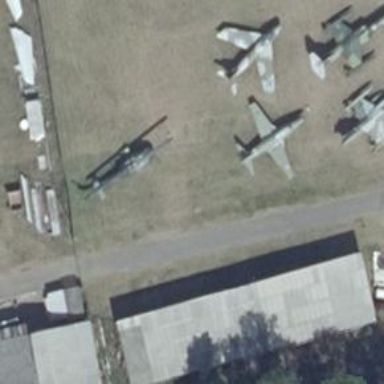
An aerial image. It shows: Attraction featuring historic aircraft.